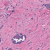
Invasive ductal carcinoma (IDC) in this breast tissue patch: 0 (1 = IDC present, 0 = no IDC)